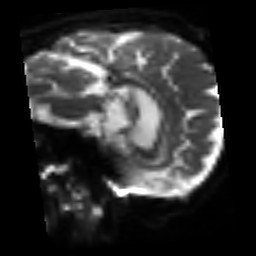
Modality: sbref
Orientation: sagittal
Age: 64
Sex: male
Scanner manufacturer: siemens
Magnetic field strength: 3 T
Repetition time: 3.2 s
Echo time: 0.081 s